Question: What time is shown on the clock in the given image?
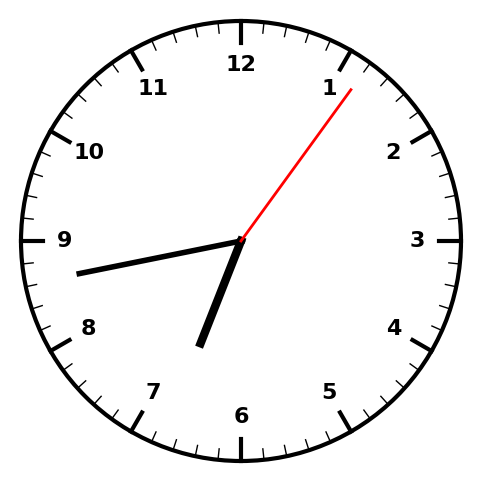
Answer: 06:43:06